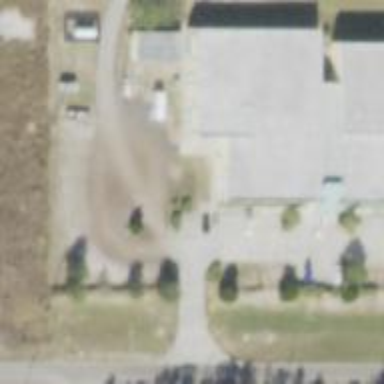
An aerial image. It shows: Clinic building.